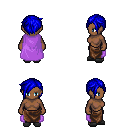
a pixel art fantasy rpg character, female body template, human, dark skin, lavender cape, robe skirt, blue pixie cut hairstyle, gray slippers, four views (front, back, left, right), 2x2 character sprite sheet, small pixel art, hard edges, no anti-aliasing